Field crop: maize
Growth stage: 1
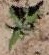
Species: atriplex